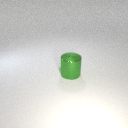
large green metal cylinder